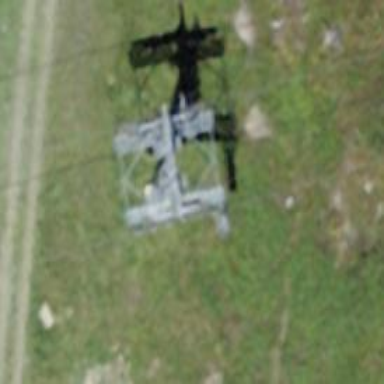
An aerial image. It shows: Pylon used for aerialway.